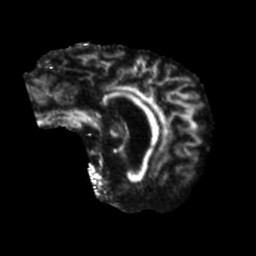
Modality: FA
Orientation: sagittal
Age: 66
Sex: female
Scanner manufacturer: siemens
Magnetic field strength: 3 T
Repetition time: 5.25 s
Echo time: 0.08 s